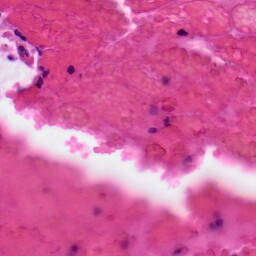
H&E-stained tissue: Colon